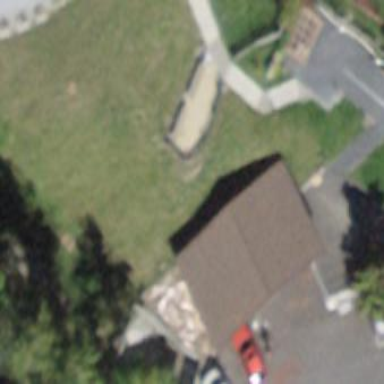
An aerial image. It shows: Garage.